Interaction volume radius: 5 \u00c5
Interaction volume height: 20 \u00c5
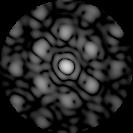
Disorder parameter: 0.4903